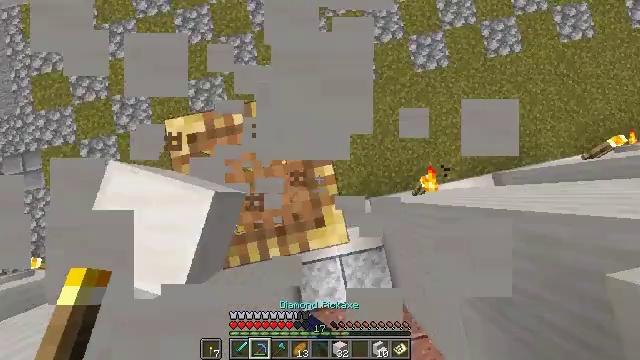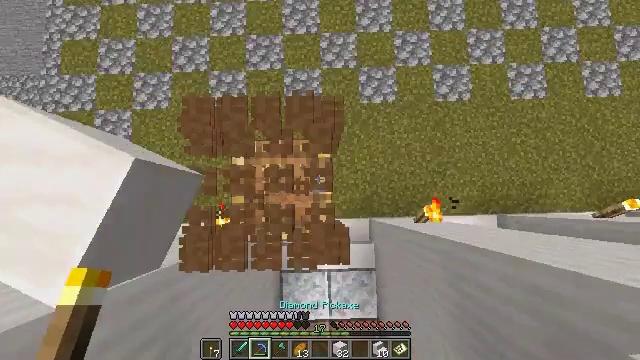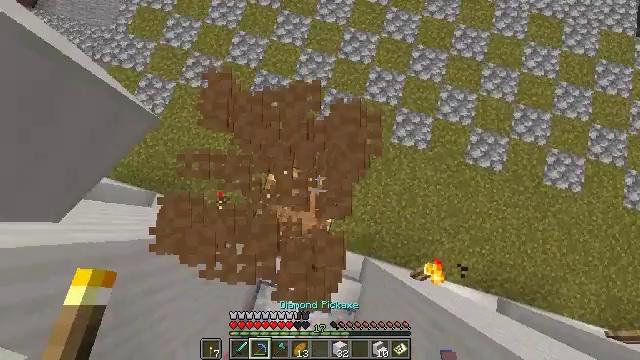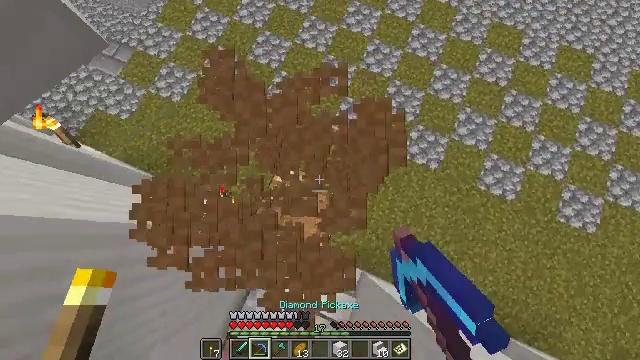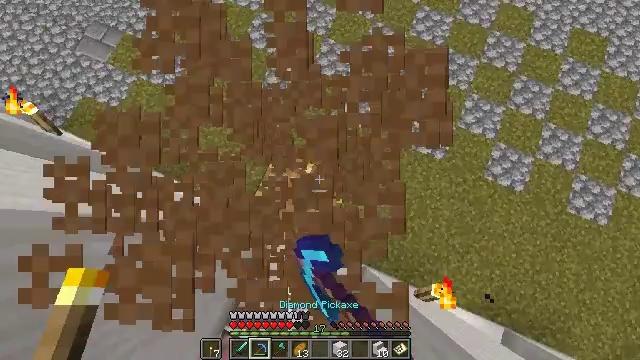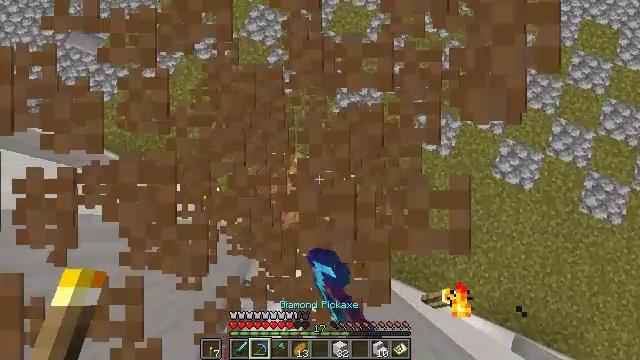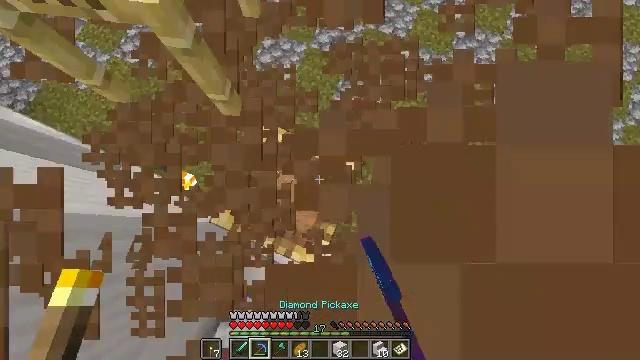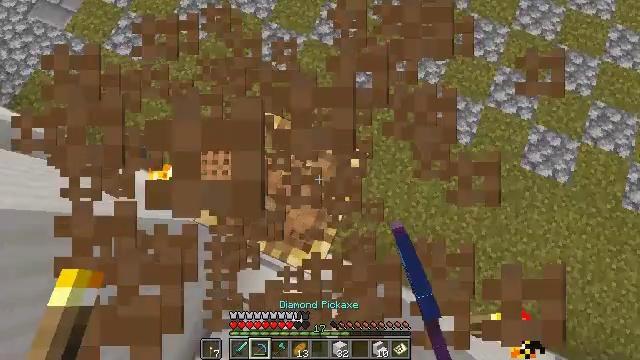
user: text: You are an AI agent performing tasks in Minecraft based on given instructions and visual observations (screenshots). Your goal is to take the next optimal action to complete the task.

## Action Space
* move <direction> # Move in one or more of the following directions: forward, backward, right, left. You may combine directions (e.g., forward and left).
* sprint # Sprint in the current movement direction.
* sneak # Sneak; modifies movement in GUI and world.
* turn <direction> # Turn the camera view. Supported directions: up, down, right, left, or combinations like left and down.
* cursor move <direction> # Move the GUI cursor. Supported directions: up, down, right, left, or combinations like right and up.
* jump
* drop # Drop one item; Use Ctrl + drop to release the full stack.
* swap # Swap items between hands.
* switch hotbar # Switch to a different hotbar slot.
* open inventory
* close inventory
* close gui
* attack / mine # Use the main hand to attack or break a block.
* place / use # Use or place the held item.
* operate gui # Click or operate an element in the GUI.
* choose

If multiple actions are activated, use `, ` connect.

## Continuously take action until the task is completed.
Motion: motion action
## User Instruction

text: Dismantle the scaffolding.
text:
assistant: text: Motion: turn left and up, attack / mine
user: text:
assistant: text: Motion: turn left and up, attack / mine
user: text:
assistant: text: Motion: turn left and up
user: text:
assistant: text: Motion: turn down
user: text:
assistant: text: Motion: no_op
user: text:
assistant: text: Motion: no_op
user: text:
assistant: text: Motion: no_op
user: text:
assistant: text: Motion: no_op